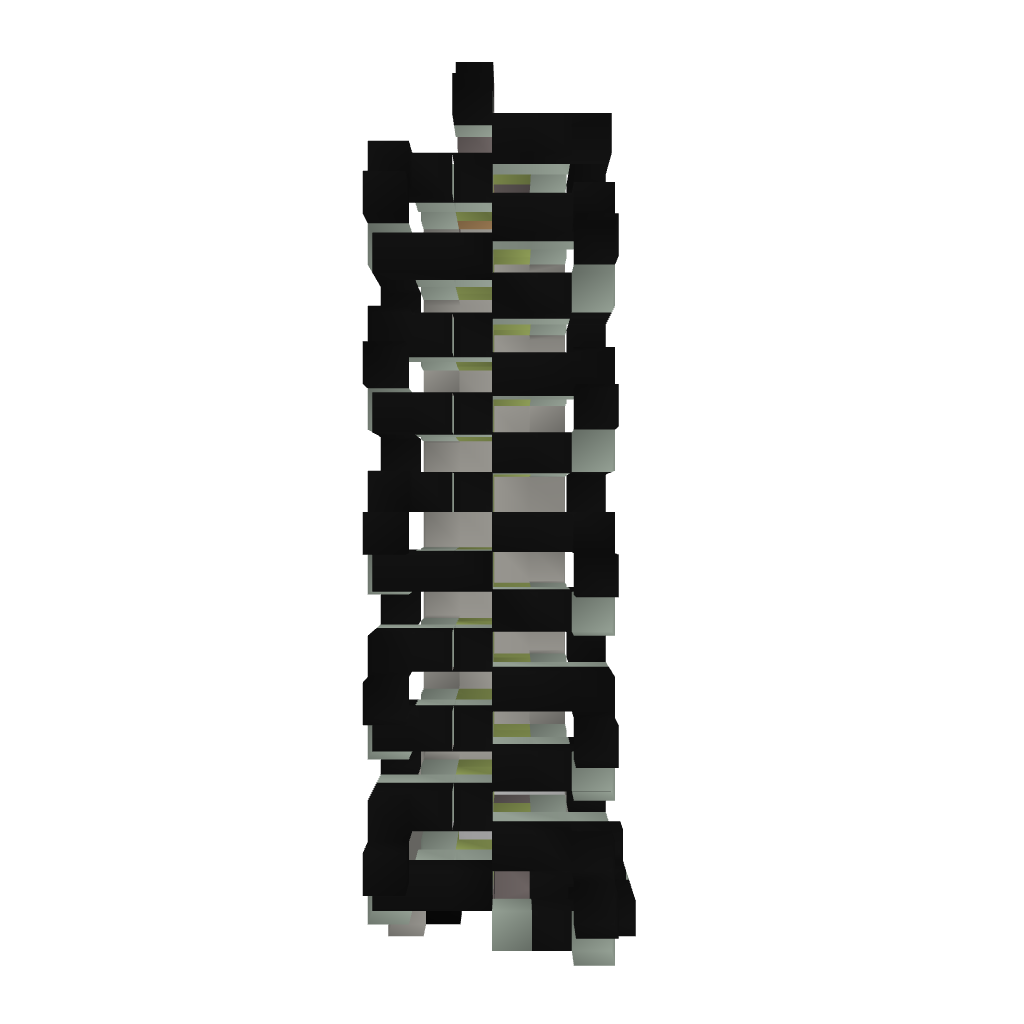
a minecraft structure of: Multiplayer Zipper Elevator